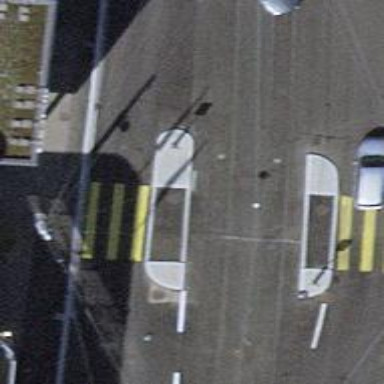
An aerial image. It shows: Kerb serving as barrier.